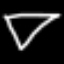
Label: diamond